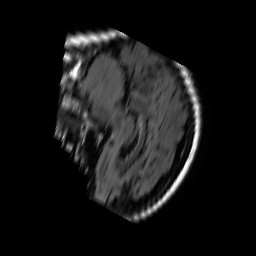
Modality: FLAIR
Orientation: sagittal
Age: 42
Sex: female
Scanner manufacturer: philips
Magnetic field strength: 1.5 T
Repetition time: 6 s
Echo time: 0.12 s